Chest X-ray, AP view. Patient: 38 years old, sex M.
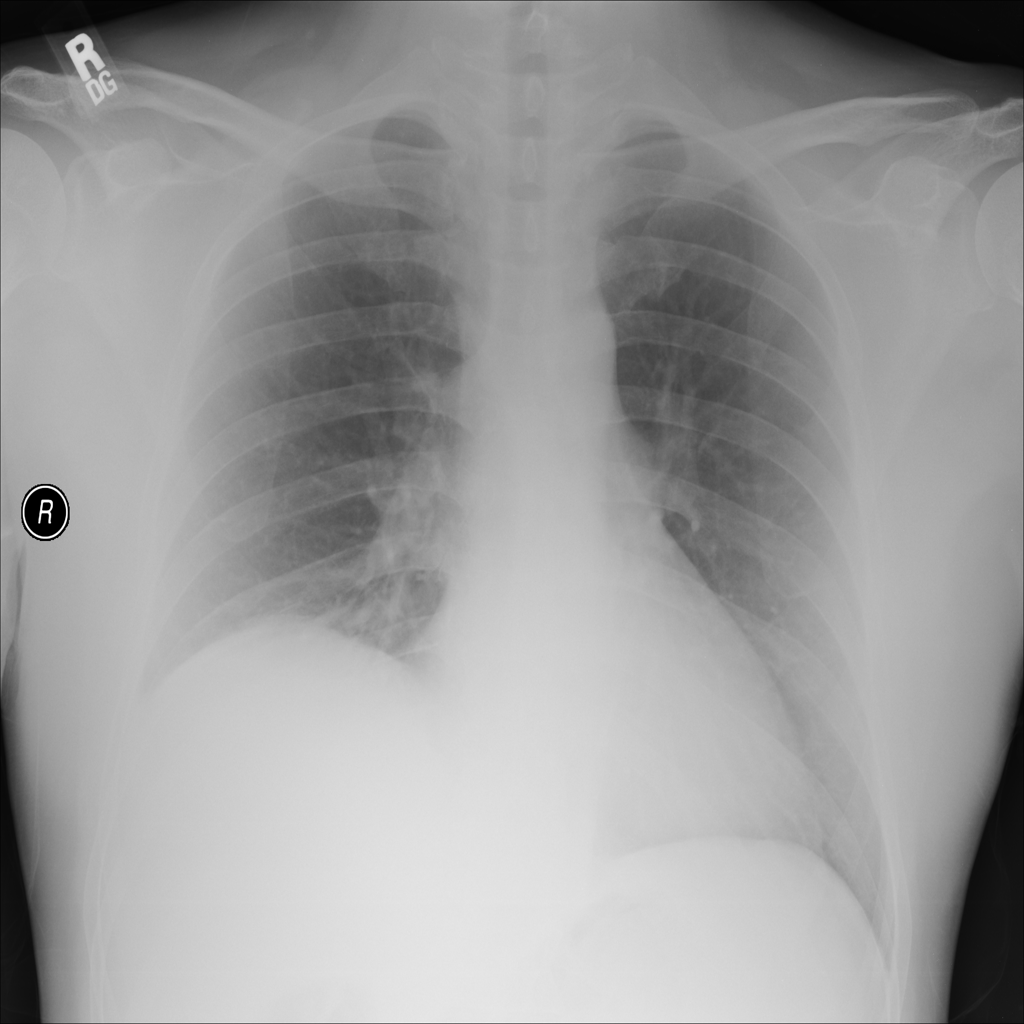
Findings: No Finding